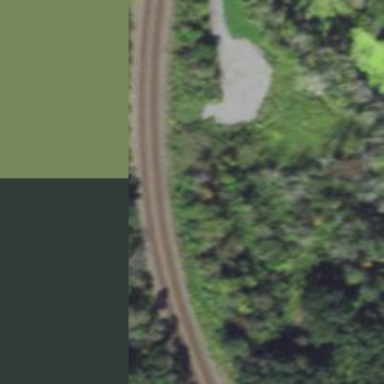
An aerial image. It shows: Railway track.